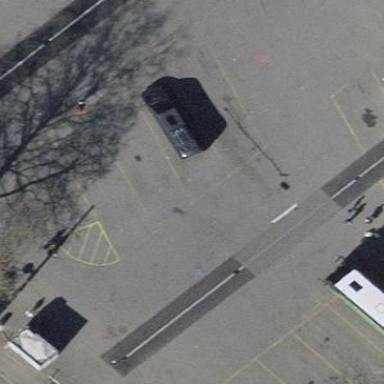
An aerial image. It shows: Parking space designated for buses.